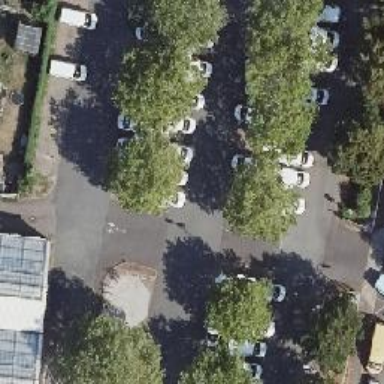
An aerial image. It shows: Road serving as parking aisle.